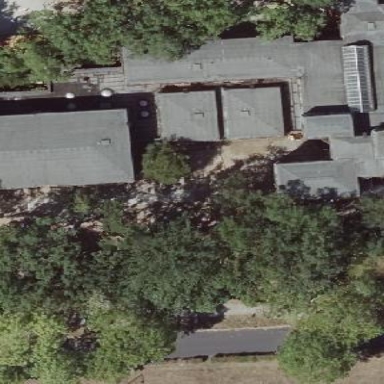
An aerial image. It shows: Primary school building.